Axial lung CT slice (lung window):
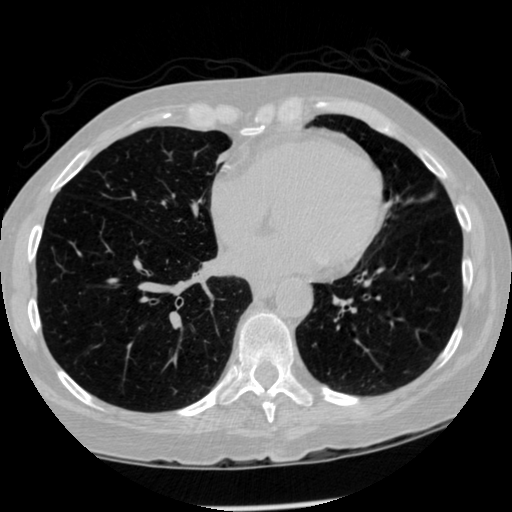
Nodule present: no